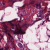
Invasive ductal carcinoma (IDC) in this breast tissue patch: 1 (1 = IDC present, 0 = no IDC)